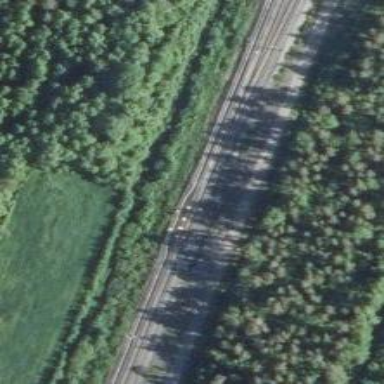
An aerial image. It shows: Railway track with continuous electrified contact line.